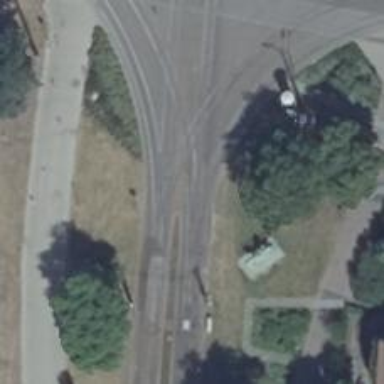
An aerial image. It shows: Tram railway with electrified contact lines.